Brain MRI, t2w sequence, axial 2D slice.
Patient: age 39, sex F, weight 95 kg, height 1.95 m
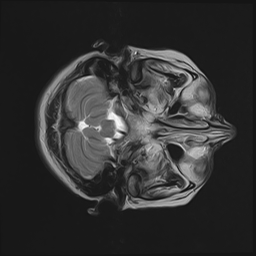